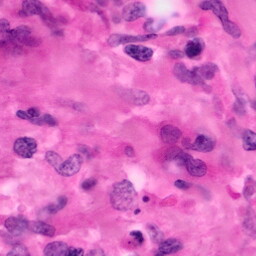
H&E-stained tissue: Pancreatic